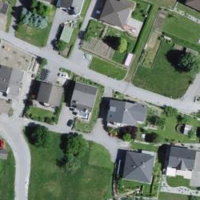
EUNIS habitat code: 54
Species observed at this site:
Stachys recta